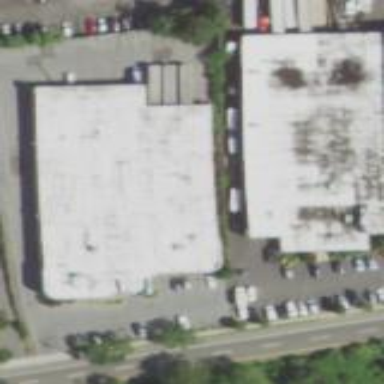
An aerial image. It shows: Commercial building.